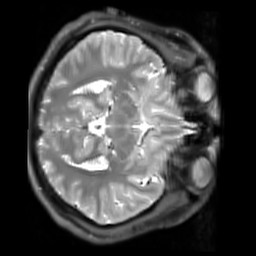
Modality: PDw
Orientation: axial
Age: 27
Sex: male
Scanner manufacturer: siemens
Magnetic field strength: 3 T
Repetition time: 11.88 s
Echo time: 0.014 s